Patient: sex F, age 31
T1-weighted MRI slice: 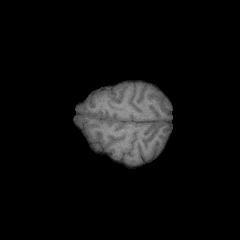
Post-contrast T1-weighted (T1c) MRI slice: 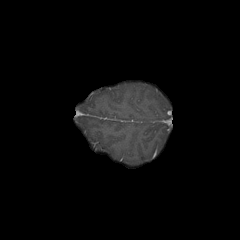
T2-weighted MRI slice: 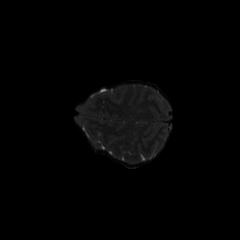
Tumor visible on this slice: no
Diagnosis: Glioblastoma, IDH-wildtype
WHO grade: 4